Interaction volume radius: 5 \u00c5
Interaction volume height: 15 \u00c5
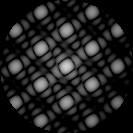
Disorder parameter: 0.05683